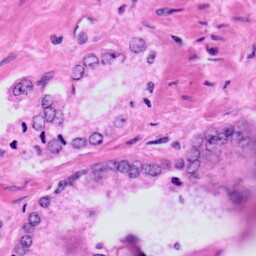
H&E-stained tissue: Prostate